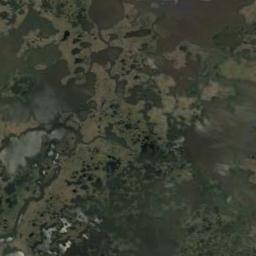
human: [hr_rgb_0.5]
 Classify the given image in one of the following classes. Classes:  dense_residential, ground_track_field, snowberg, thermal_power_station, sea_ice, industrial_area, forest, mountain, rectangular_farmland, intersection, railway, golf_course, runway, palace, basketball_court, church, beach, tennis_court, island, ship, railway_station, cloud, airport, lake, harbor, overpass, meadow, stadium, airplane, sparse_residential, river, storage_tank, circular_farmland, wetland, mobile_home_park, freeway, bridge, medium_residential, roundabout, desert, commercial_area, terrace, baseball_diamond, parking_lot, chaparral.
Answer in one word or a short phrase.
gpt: wetland